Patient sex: F
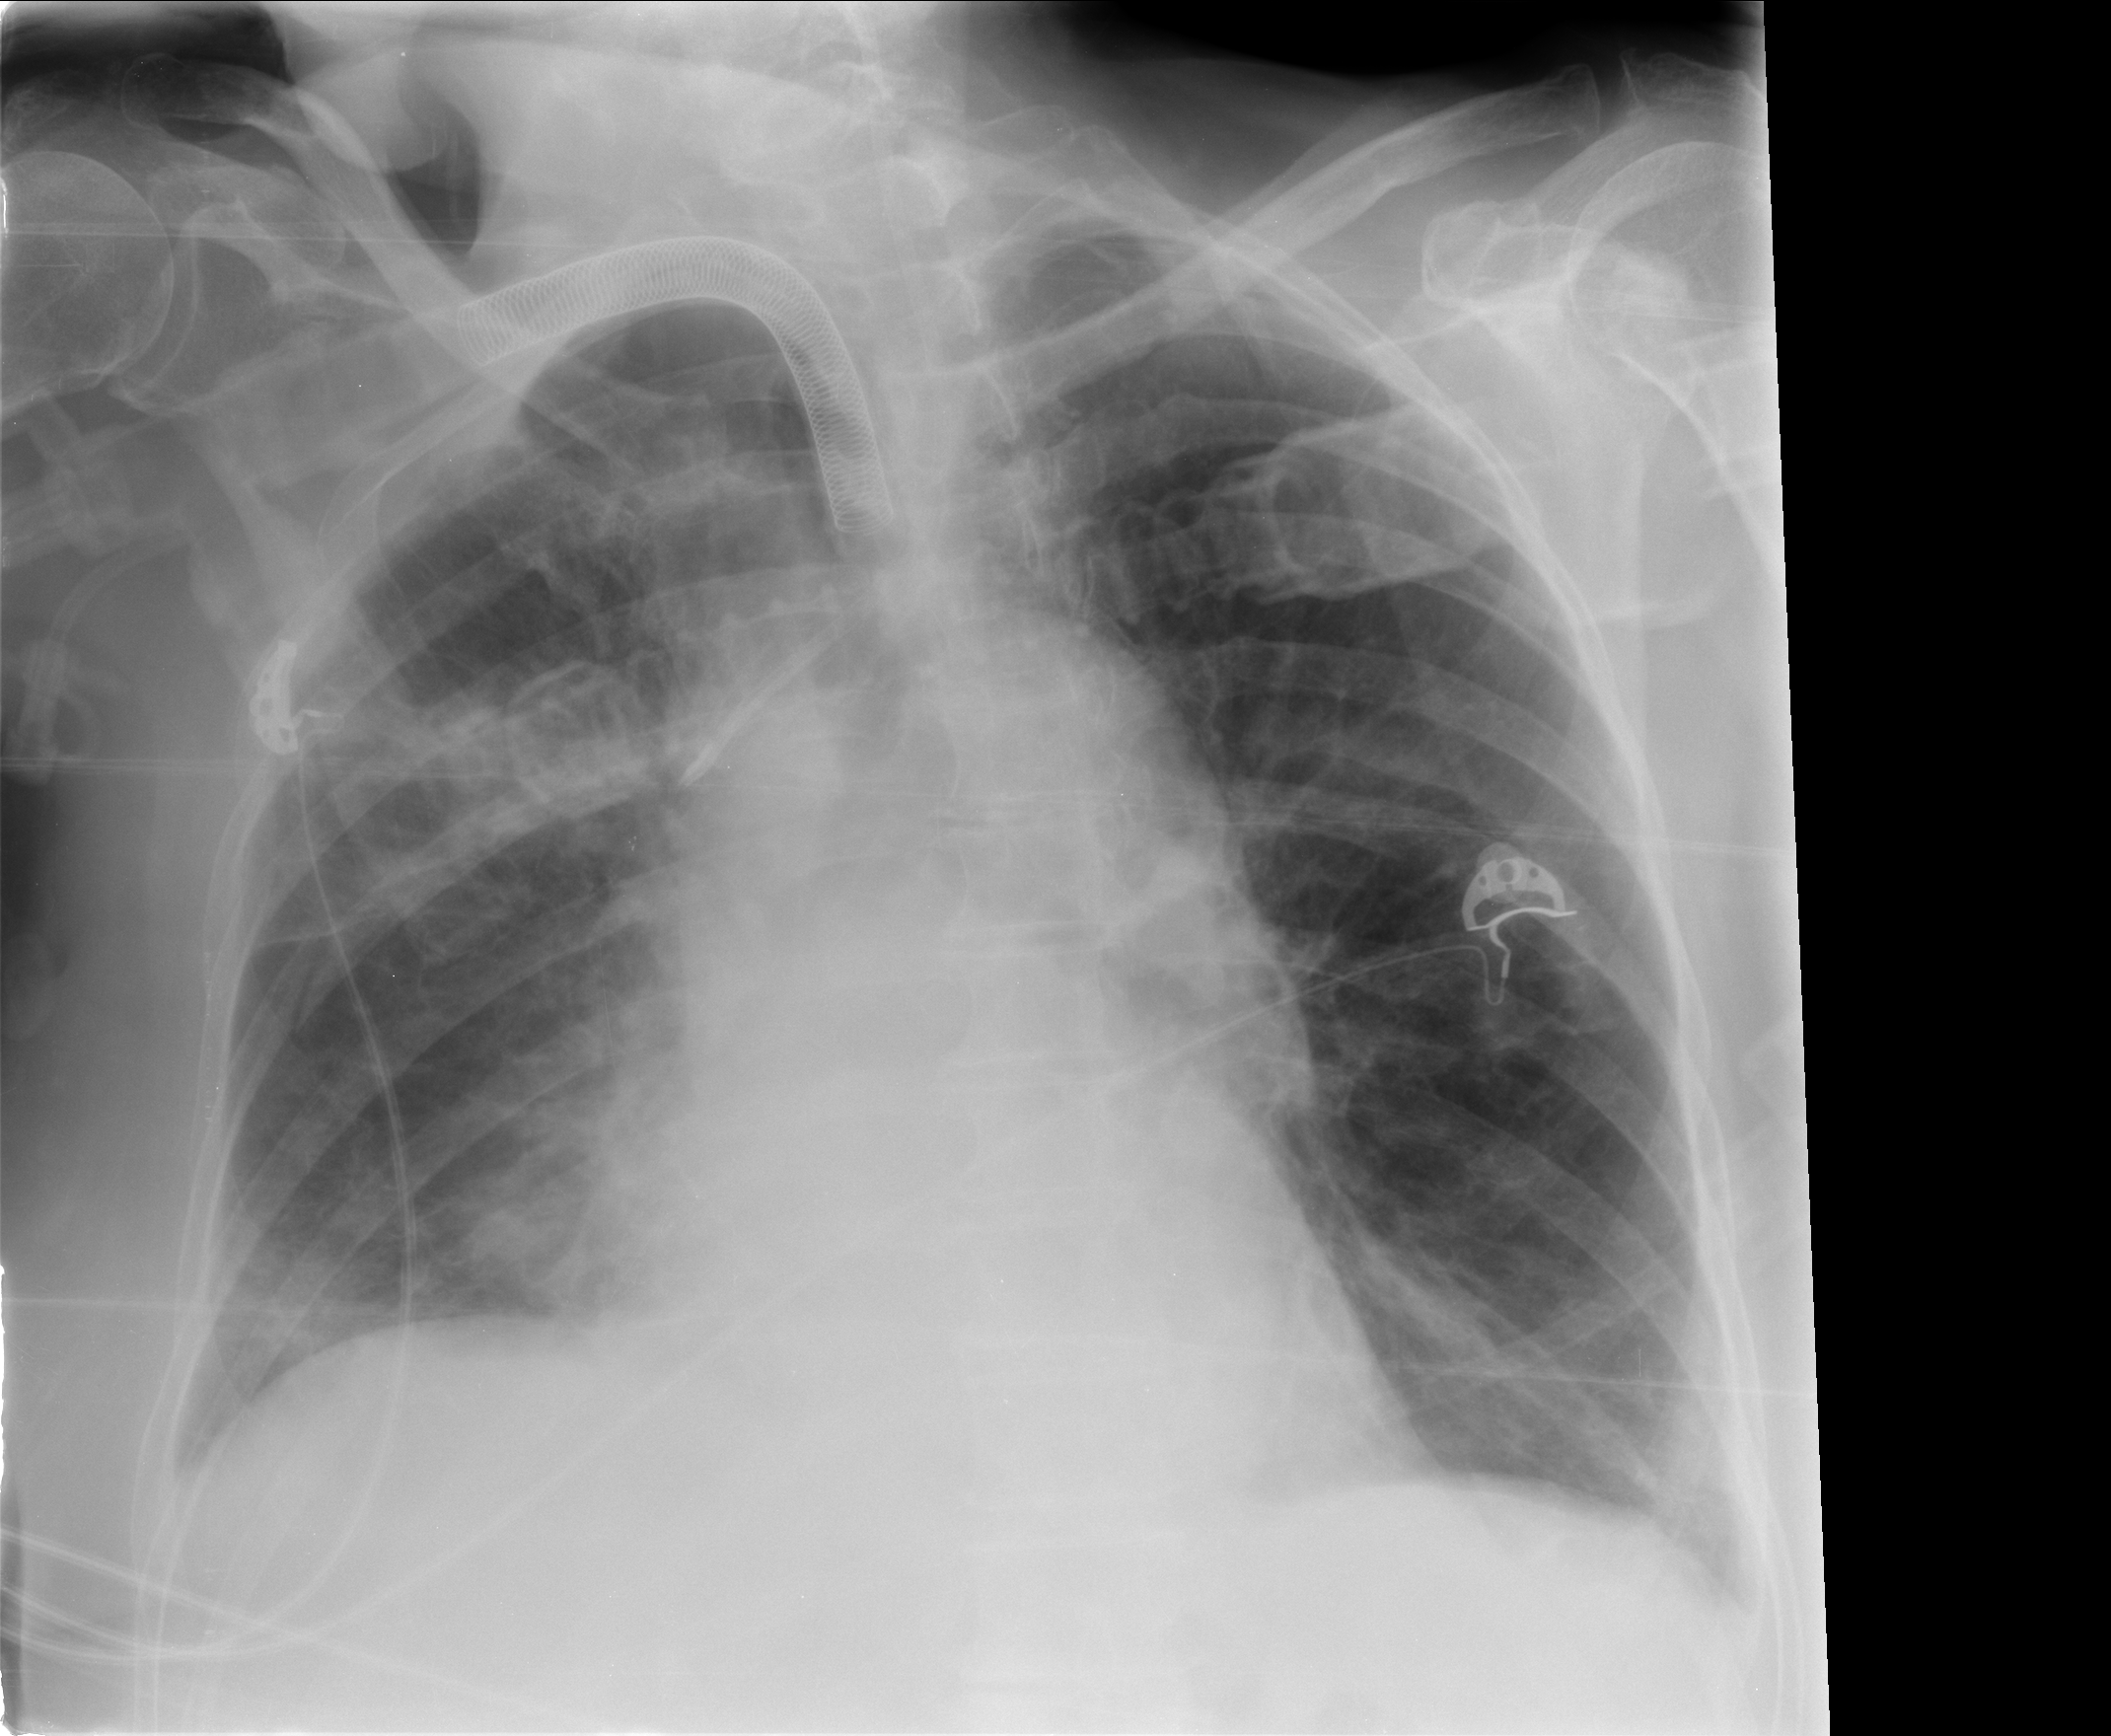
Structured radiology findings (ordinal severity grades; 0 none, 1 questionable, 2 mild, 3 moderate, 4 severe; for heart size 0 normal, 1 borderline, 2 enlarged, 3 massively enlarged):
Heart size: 1
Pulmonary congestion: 0
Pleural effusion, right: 1
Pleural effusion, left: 0
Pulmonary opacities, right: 2
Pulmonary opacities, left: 1
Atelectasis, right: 2
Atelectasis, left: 2